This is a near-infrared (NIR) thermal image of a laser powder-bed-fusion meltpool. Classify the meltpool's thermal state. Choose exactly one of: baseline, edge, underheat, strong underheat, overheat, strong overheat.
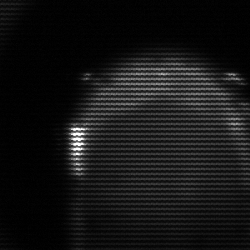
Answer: edge